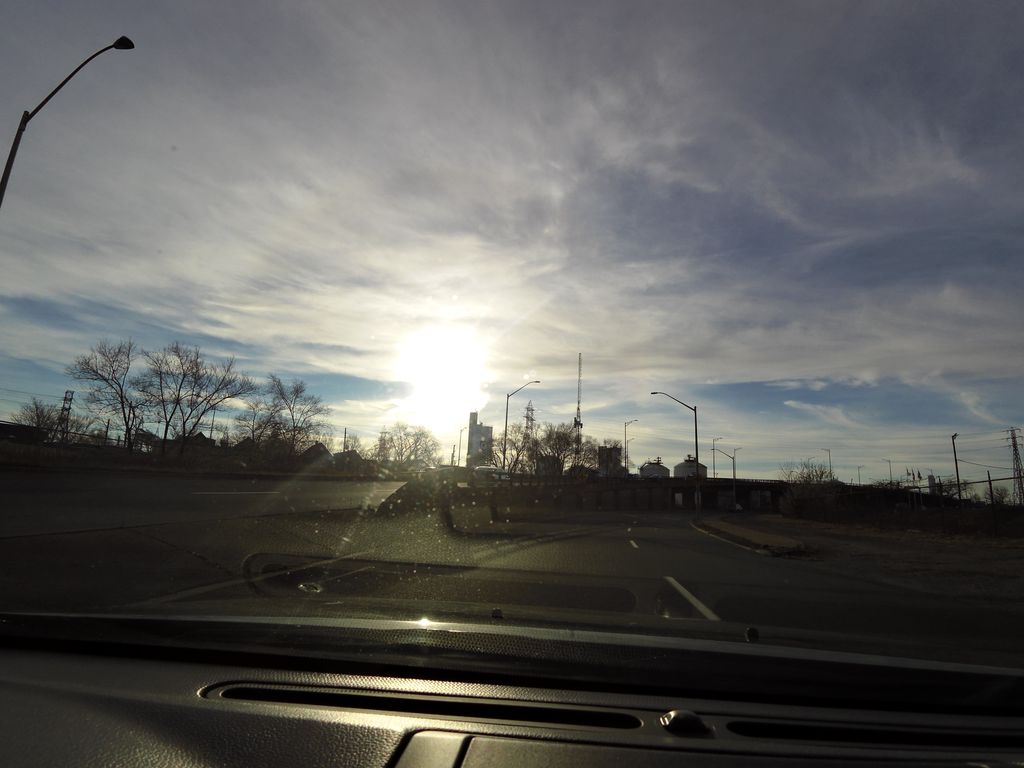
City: hamilton